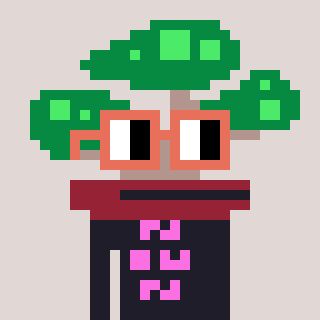
a pixel art character with square orange glasses, a bonsai-shaped head and a grayscale-colored body on a warm background